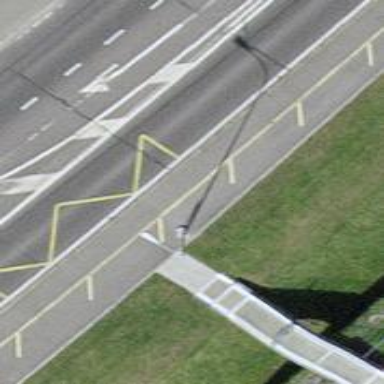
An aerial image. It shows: Bus stop along the road.